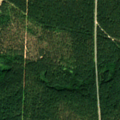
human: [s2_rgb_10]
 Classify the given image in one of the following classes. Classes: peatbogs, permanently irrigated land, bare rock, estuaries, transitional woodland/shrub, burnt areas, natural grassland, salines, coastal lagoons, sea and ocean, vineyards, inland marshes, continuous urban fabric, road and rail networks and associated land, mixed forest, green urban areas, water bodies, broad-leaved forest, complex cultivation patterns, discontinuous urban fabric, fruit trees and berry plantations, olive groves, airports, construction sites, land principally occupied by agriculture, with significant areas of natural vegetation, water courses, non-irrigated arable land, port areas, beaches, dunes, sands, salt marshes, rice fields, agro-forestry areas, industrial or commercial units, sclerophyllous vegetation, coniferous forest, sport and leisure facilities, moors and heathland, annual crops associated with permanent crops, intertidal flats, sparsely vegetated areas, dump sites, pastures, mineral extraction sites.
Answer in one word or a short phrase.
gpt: coniferous forest, mixed forest